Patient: sex M, age 36
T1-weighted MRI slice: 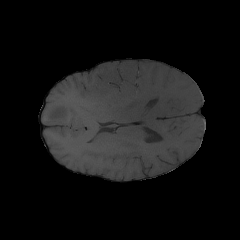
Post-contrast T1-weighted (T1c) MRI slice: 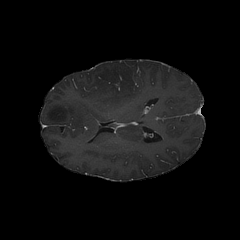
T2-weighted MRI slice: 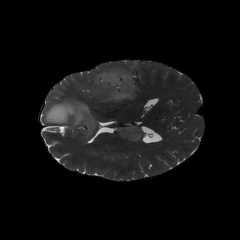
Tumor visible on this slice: yes
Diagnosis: Glioblastoma, IDH-wildtype
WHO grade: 4